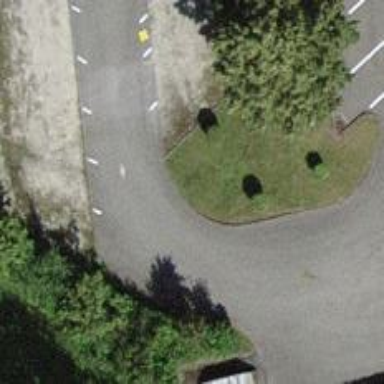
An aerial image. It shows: Paved parking aisle used as service road.